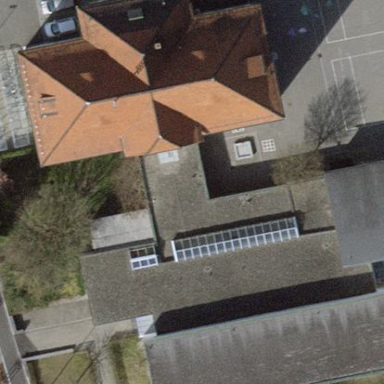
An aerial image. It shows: School building.